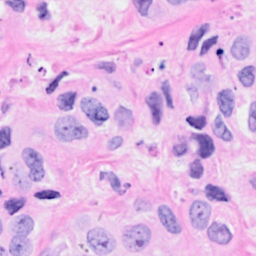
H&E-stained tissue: Breast